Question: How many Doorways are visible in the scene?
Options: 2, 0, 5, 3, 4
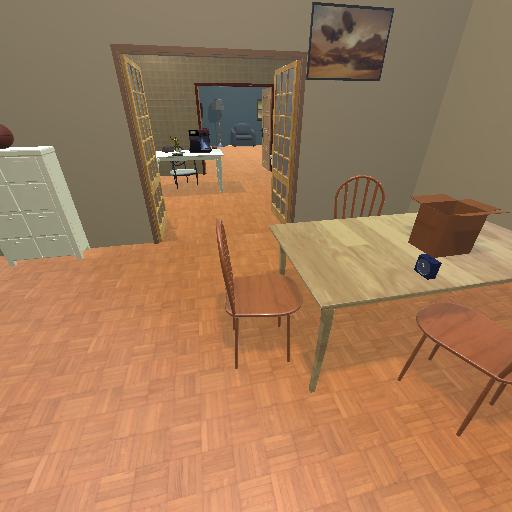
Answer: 2